Question: I have activity, where is located 2 fabs and text. I need to add ArFragment on full screen. If I add this fragment using xml, 2 fabs and text is shown. But if I use 'supportFragmentManager.beginTransaction().add(R.id.ontainer, ArFragment()).commit()', after it is showing only 2 fabs and text disappears. How can I fix it, because I need to use programmatically way.

<URL>
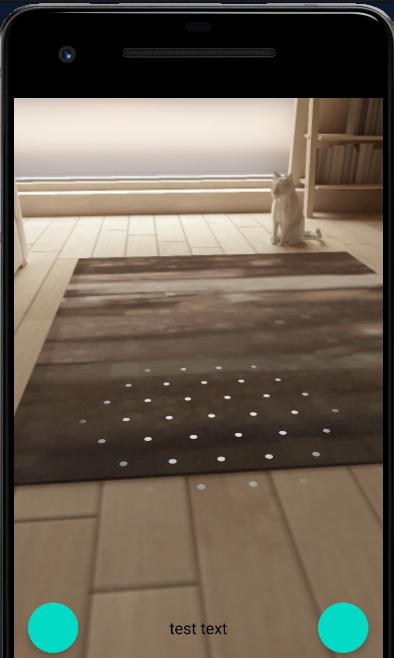
Answer: I use 'ViewCompat.setTranslationZ(view, 1.0f)' for fixing problem